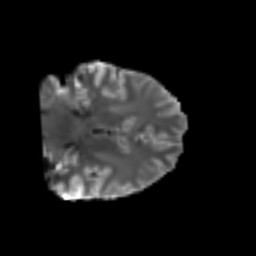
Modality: T2w
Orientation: coronal
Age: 45
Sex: male
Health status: ill
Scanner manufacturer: siemens
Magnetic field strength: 3 T
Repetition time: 8.7 s
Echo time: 0.11 s